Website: apple
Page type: account-selection
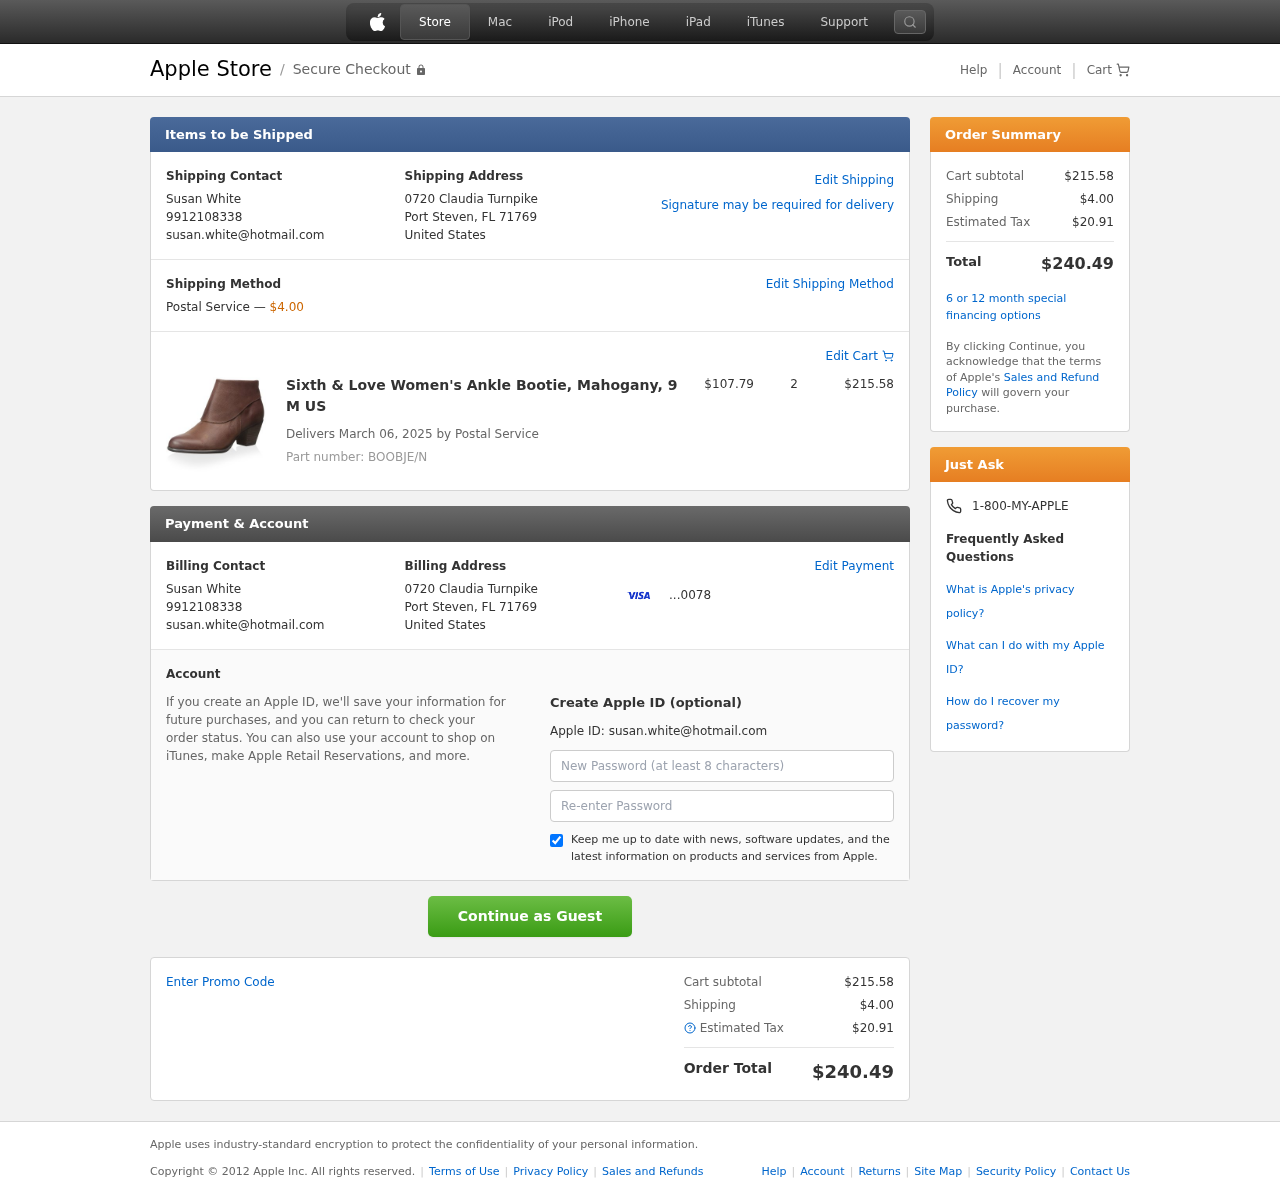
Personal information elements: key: PII_CARD_LAST4
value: ...0078
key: PII_CITY_STATE_ZIP
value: Port Steven, FL 71769
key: PII_COUNTRY
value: United States
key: PII_EMAIL
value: susan.white@hotmail.com
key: PII_FULLNAME
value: Susan White
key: PII_PHONE
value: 9912108338
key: PII_STREET
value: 0720 Claudia Turnpike
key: PII_FIRSTNAME
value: Susan
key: PII_LASTNAME
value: White
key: PII_FULLNAME2
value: Susan White
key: PII_FULLNAME3
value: Susan White
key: PII_FIRSTNAME2
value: Susan
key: PII_FIRSTNAME3
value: Susan
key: PII_LASTNAME2
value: White
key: PII_LASTNAME3
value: White
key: PII_FIRSTNAME_DERIVED
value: Susan
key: PII_LASTNAME_DERIVED
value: White
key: PII_FULLNAME_DERIVED
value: Susan White
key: PII_NAME_FULL_DERIVED
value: Susan White
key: PII_PHONE_LINE
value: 8338
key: PII_PHONE_SUFFIX
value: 8338
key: PII_PHONE2
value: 9912108338
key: PII_PHONE3
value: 9912108338
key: PII_PHONE_NUMERIC
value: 9912108338
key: PII_PHONE_LINE_NUMERIC
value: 8338
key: PII_PHONE_SUFFIX_NUMERIC
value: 8338
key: PII_PHONE2_NUMERIC
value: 9912108338
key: PII_PHONE3_NUMERIC
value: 9912108338
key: PII_PHONE_DIGITS
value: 9912108338
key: PII_PHONE_LAST4
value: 8338
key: PII_EMAIL2
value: susan.white@hotmail.com
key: PII_EMAIL3
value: susan.white@hotmail.com
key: PII_STREET2
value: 0720 Claudia Turnpike
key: PII_CITY_STATE_ZIP2
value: Port Steven, FL 71769
Product elements: key: PRODUCT1_NAME
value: Sixth & Love Women's Ankle Bootie, Mahogany, 9 M US
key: PRODUCT1_PRICE
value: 107.79
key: PRODUCT1_QUANTITY
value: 2
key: PRODUCT_PART_NUMBER
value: Part number: BOOBJE/N
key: PRODUCT_TOTAL
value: $215.58
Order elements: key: ORDER_SHIPPING_COST
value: $4.00
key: ORDER_DELIVERY_DATE
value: Delivers March 06, 2025 by Postal Service
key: ORDER_SUBTOTAL
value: $215.58
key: ORDER_TAX
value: $20.91
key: ORDER_TOTAL
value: $240.49